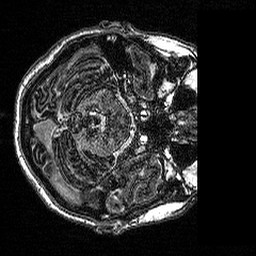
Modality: MP2RAGE
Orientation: axial
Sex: male
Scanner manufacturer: siemens
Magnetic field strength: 3 T
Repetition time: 5 s
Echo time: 0.00292 s